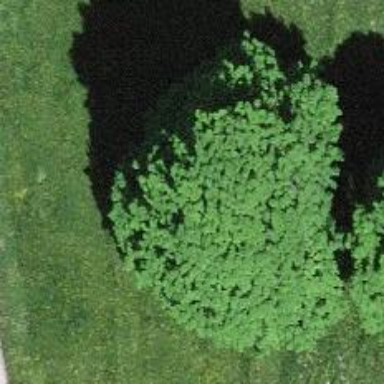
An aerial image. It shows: Single tag "natural: tree."